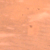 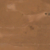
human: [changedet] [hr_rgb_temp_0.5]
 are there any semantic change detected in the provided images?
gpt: No change was made.